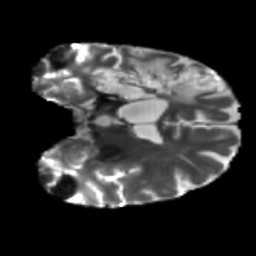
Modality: T2w
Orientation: coronal
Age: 60
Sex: male
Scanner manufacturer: siemens
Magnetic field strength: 3 T
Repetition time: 5.47 s
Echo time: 0.0854 s